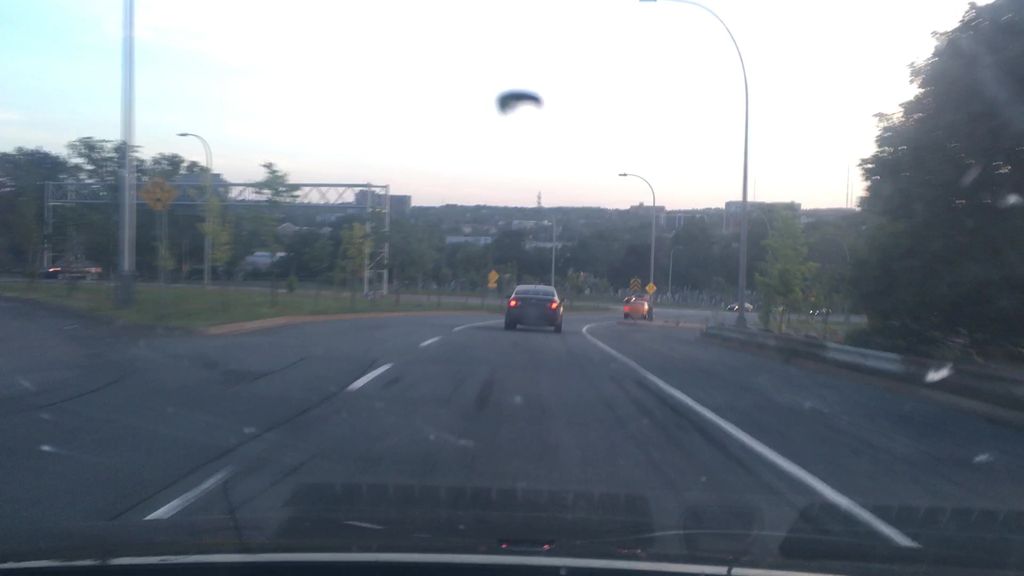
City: halifax